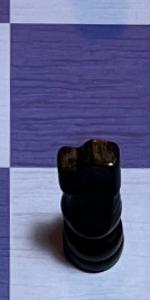
Label: Knight_Black